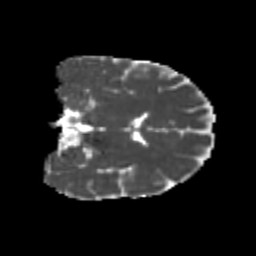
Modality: MD
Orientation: coronal
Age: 22
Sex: female
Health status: healthy
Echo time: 0.074 s